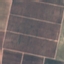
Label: PermanentCrop